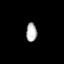
Tissue: prostate
Cell type: Epithelial cells
Senescence score: 0.3201
Nuclear area (px): 196
Mean DAPI intensity: 180.041